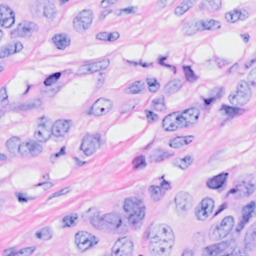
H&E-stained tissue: Breast